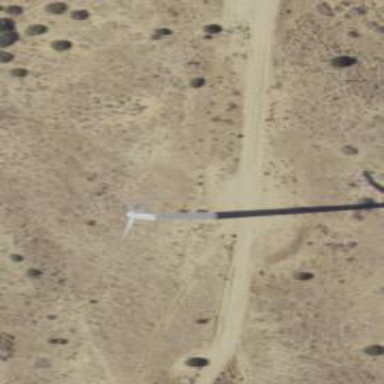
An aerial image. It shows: Wind power generator employing wind turbines.